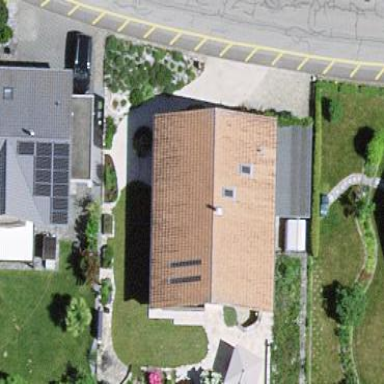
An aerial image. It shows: Residential building.